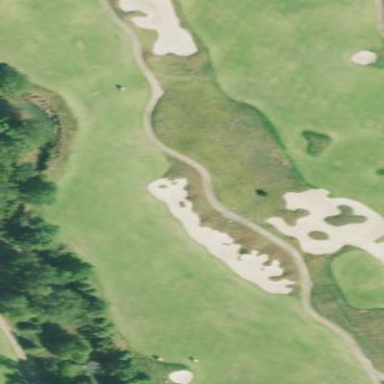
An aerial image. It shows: Grassy area designated as golf fairway.